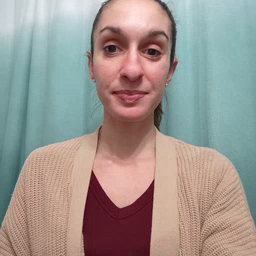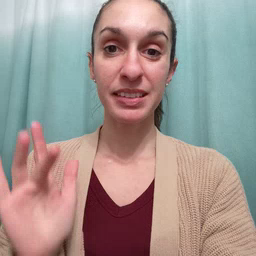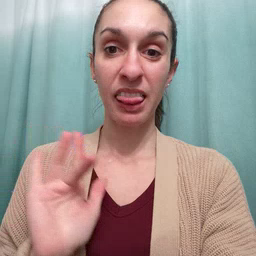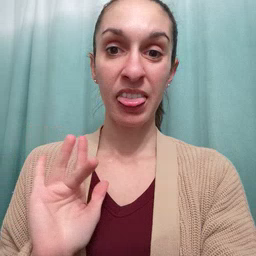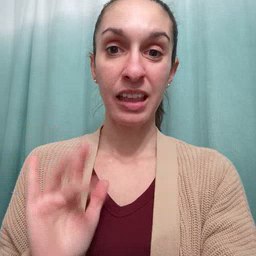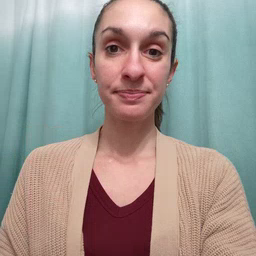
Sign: yucky